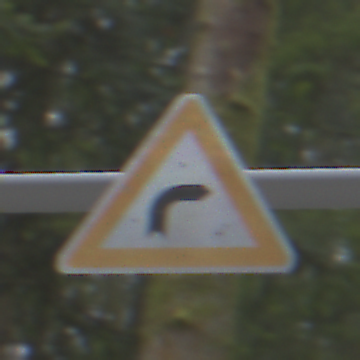
Verkehrszeichen: KurveRechts
Umgebung: Outdoor, Nature
Tageszeit: Midday
Wetter: Overcast
Licht: Natural
Jahreszeit: NotSpecified
Kontrast: LowContrast